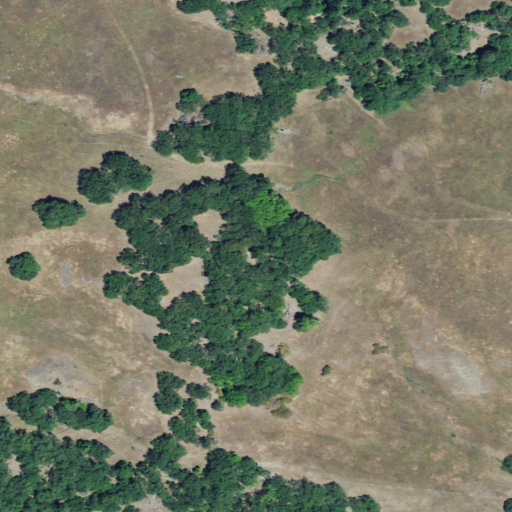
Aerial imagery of ridge(s) in California named Middle Ridge containing grassland, shrub, and evergreen forest